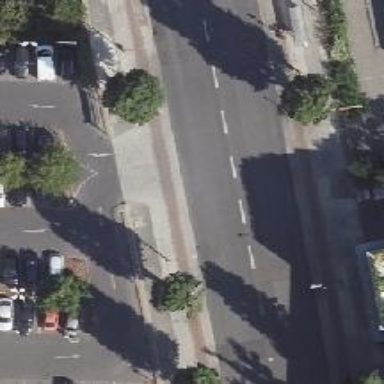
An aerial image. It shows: Secondary road with asphalt surface. It includes separate cycle track and sidewalks on both sides.